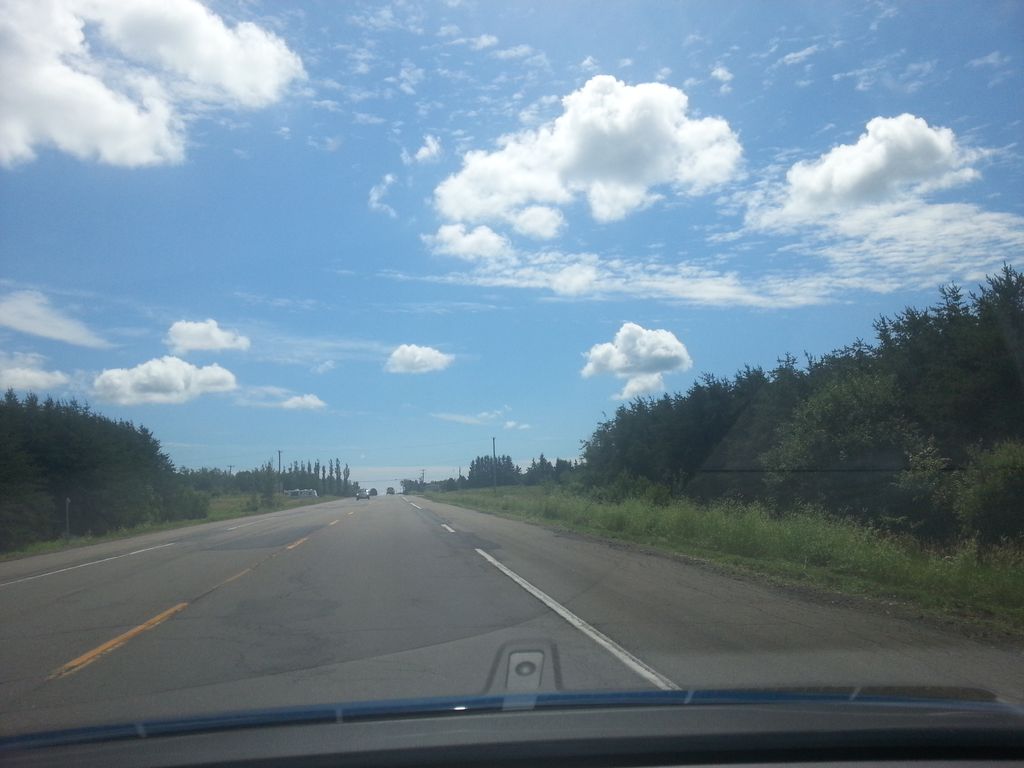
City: charlottetown